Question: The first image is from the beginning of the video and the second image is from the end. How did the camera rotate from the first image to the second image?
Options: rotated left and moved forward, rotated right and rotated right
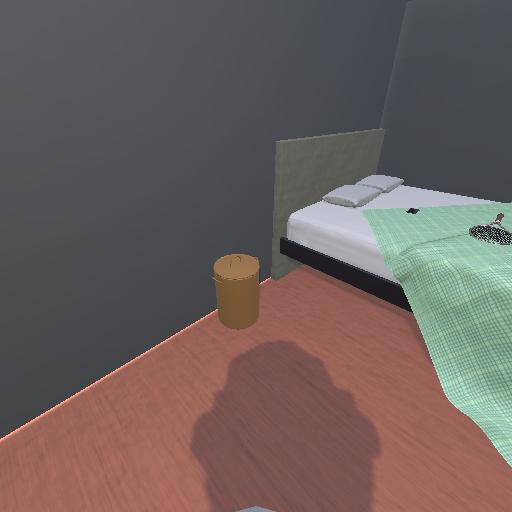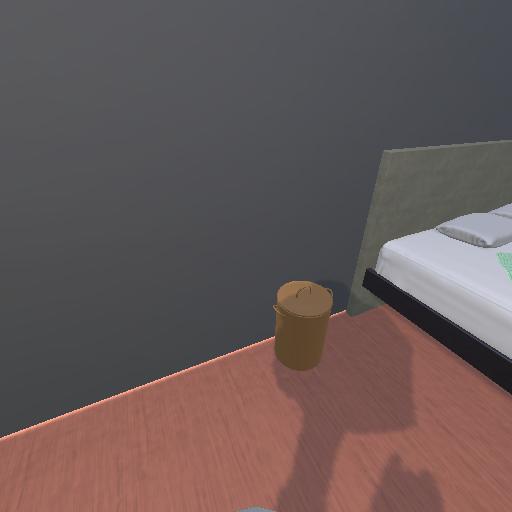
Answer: rotated left and moved forward